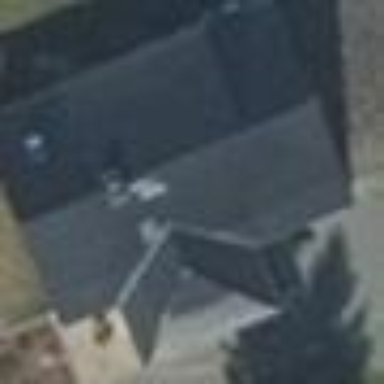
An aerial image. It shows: Black gabled roof house with the roof oriented along the structure.